Question: Multi Select Drop Down with check box example:

How to convert below html code to thymeleaf to display in Spring controller
Select Hobby Type :
'''
<form action="#" th:action="@{/display}" method="POST">
<div class="container">
<p><strong>Select Hobbies(Multiple):</strong>
<select id="multiple-hobbies" multiple="multiple">
<option value="reading">Reading</option>
<option value="cricket">Cricket</option>
<option value="cooking">Cooking</option>
<option value="movies">Watching Movies</option>
<option value="music">Listening Music</option>
<option value="sleeping">Sleeping</option>
</select>
</p>
<input type="submit" value="submit"/>
</div>
</form>
'''
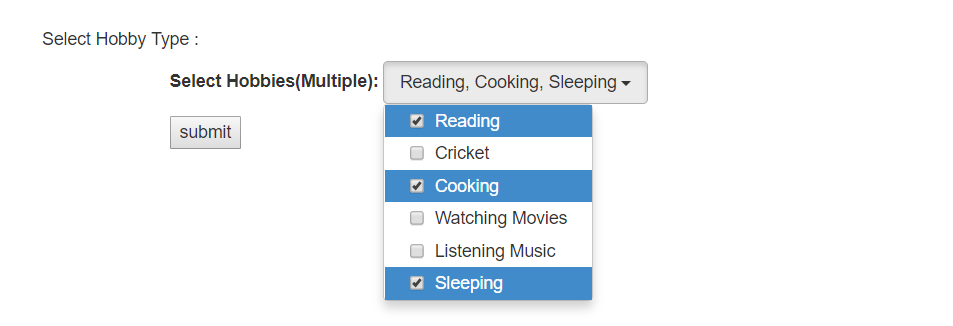
Answer: I implemented the following ,it works succesfully
<URL>
<URL>
'''
<form action="#" th:action="@{/display}" th:object="${hobbyobj}" method="POST">
<div class="container">
<p><strong>Select Hobbies(Multiple):</strong>
<select id="multiple-hobbies" th:field="*{hobbieslist}" multiple="multiple">
<option th:each="hobby: ${predefinedhobbylist}"
th:value="${hobby}" th:text="${hobby}">
</select>
</p>
<input type="submit" value="submit"/>
</div>
</form>
'''
Controllers Class Implementation :
'''
@Controller
'''
public class HobbiesController {
'''
private static final Logger logger = LoggerFactory.getLogger(HobbiesController.class);
@GetMapping("/")
public ModelAndView smartphoneselect(Model model) {
ModelAndView mav = new ModelAndView();
mav.setViewName("index.html");
mav.addObject("hobbyobj",new Hobby());
mav.addObject("predefinedhobbylist", gethobbieslist());
return mav;
}
@PostMapping("/display")
public ModelAndView hobbiesdisplay(@ModelAttribute Hobby hobby) {
ModelAndView mav = new ModelAndView();
mav.setViewName("display.html");
logger.info("Hobbies Selected:"+hobby.getHobbieslist());
mav.addObject("hobbiesselected",hobby.getHobbieslist());
return mav;
}
public List<String> gethobbieslist(){
List<String> hobbieslist=new ArrayList<String>();
hobbieslist.add("Reading");
hobbieslist.add("Cricket");
hobbieslist.add("Cooking");
hobbieslist.add("Sleeping");
hobbieslist.add("Waching Movies");
hobbieslist.add("Listening Music");
return hobbieslist;
}
}
'''
Model class implemented as :
'''
public class Hobby {
private List<String> hobbieslist;
public List<String> getHobbieslist() {
return hobbieslist;
}
public void setHobbieslist(List<String> hobbieslist) {
this.hobbieslist = hobbieslist;
}
'''
}